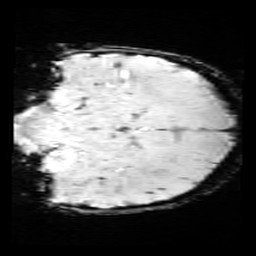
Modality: SWI
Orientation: coronal
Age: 9
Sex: female
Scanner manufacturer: siemens
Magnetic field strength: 3 T
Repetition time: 0.027 s
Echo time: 0.02 s